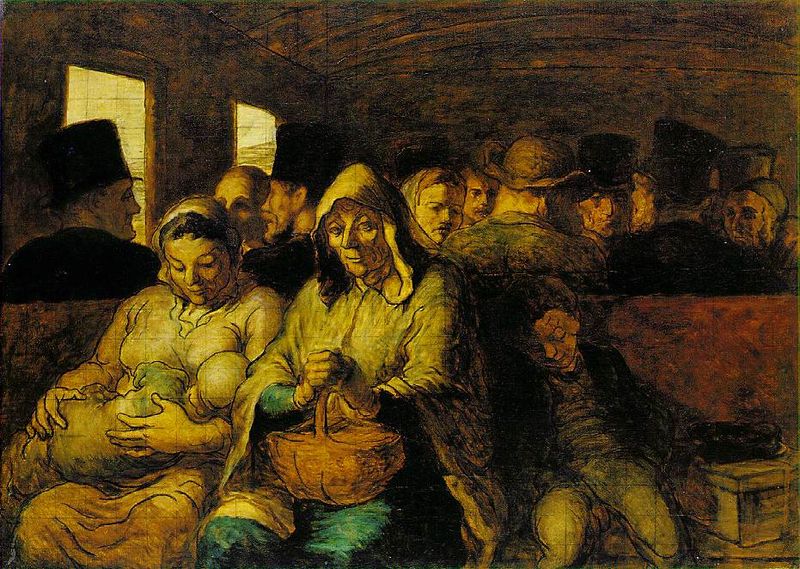
Titel: Abteil dritter Klasse
Künstler: Honoré Daumier
Standort: New York (New York)
Institution: The Metropolitan Museum of Art
Schlagwörter: blau, dunkel, mann, umhang, frauen, gelb, grün, landschaft, menschen, sitzen, abend, braun, brust, busen, femmes, fenster, frau, hell, hut, hüte, kleid, männer, nase, profil, reden, rücken, schwarz, zeichnung, blick, dach, rot, schleier, tuch, haube, rock, zylinder, alt, anzug, hose, alte, arm, gesicht, kleidung, schädel, millet, sitzend, decke, familie, innen, kind, mutter, personen, vater, zilinder, ohren, bauern, genre, kinder, lächeln, schlafen, schlafend, lehne, sitz, enge, gepäck, zug, baby, bank, nacken, kopftuch, homme, jaune, korb, lciht, junge, warten, flucht, melone, truhe, amme, stillen, füttern, noir, karrikatur, chapeau, lautrec, kiste, allegorie, daumier, fahren, totenkopf, tid, bourgeois, bahn, eisenbahn, sombre, femme, erschöpft, reisende, peinture, sein, sohn, robe, kaputze, realisme, vieille, kapuze, koffer, säugling, lumiere, ocre, fahrt, bébé, couple, dormir, dors, endormi, enfant, fenêtre, esquisse, dessin, train, waggon, wagon, zugfahrt, trait, säugen, van gogh, snne, cape, garçon, panier, gens, poisson, pastel, hommes, blance, chapeaux, abteil, rembrandt, étude, classe, nourrisson, dritte, gauguin, voyage, boite, transport, capuche, pauvres, fraen, carton, im zug, vie, banc, voiture, foule, juive, kklienkind, pauvre, populaire, ronie, salle d'ttente, socialisme, cage, mouton, caisse, capuchon, cartons, homms, allaitement, haut-de-forme, cagette, dort, uleurs, alaiter, allaitant, tétée, stlllen